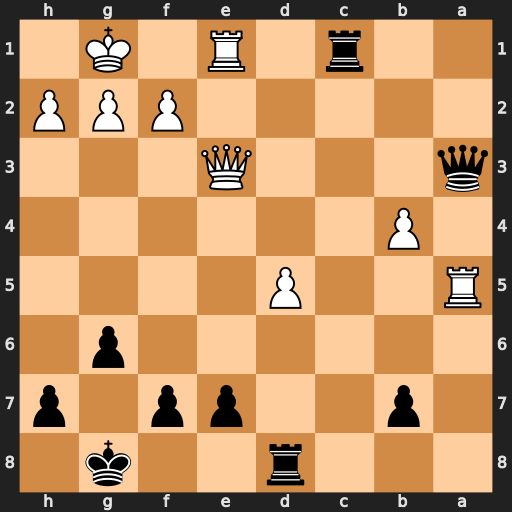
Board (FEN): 3r2k1/1p2pp1p/6p1/R2P4/1P6/q3Q3/5PPP/2r1R1K1
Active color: b
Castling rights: -
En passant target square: -
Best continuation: Qxe3 fxe3 Rxe1+